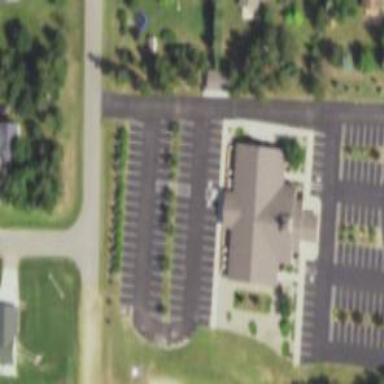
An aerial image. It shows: Place of worship.